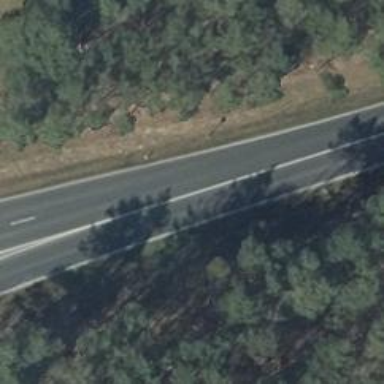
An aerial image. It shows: Trunk link highway with asphalt surface.